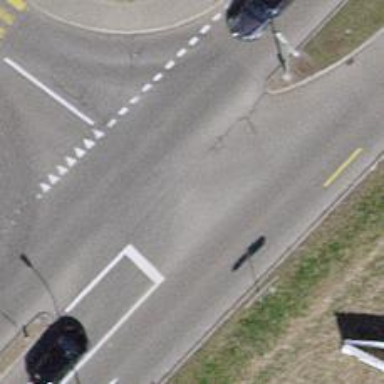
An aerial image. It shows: Secondary road with asphalt surface.